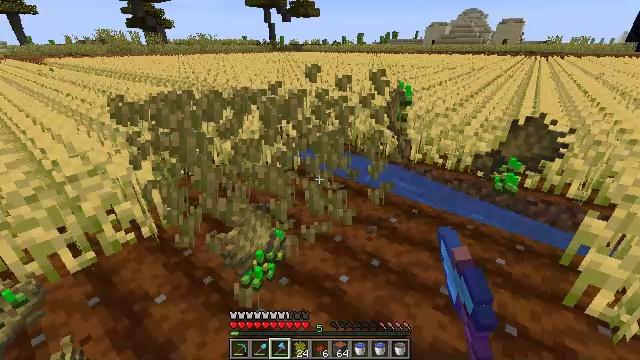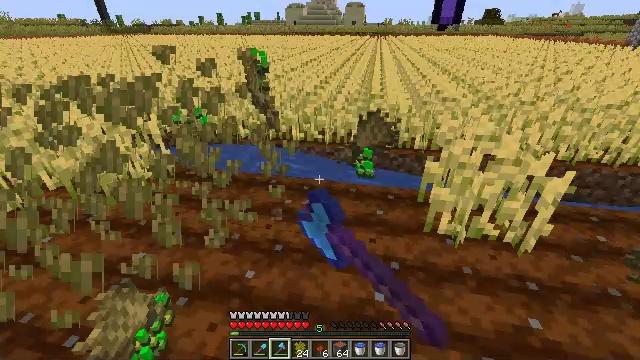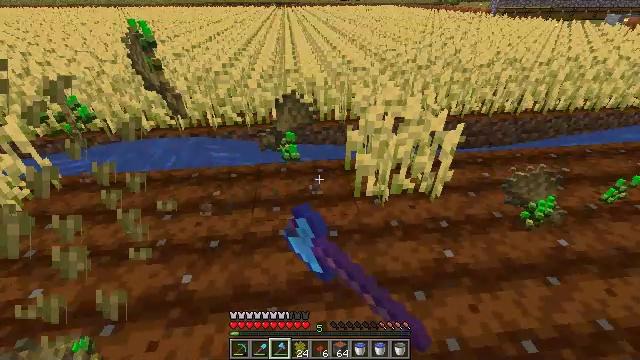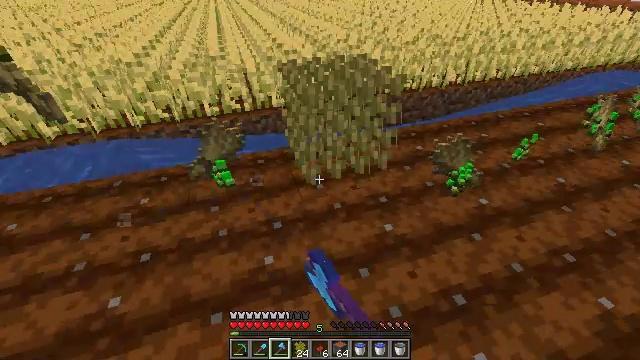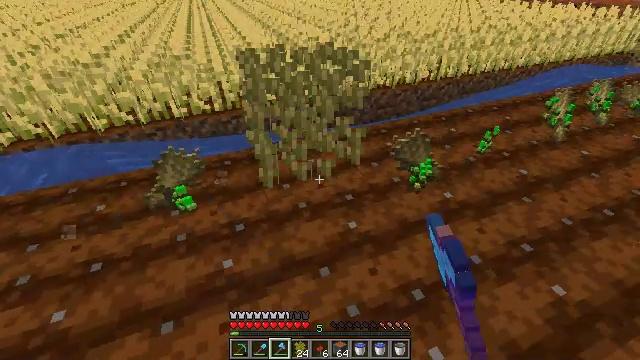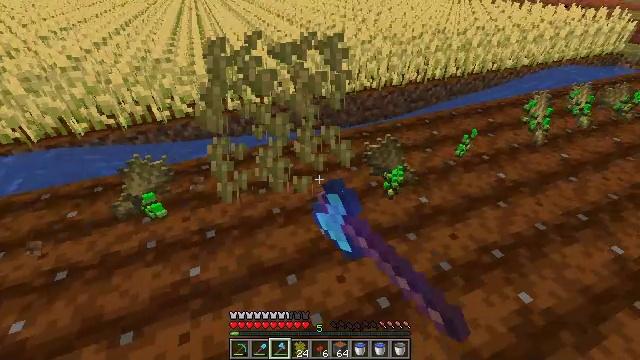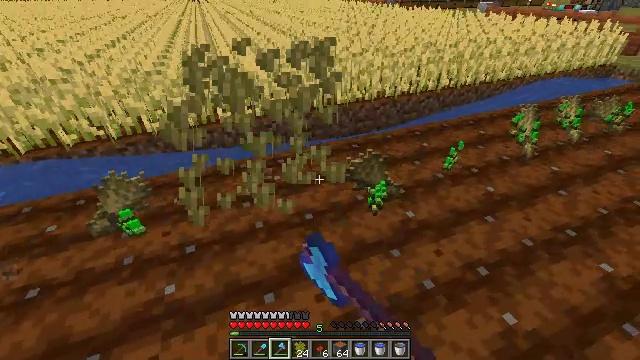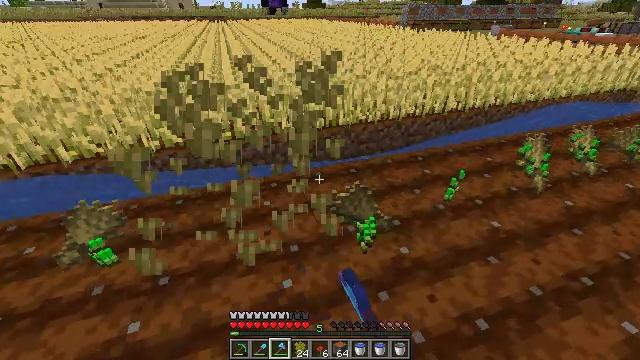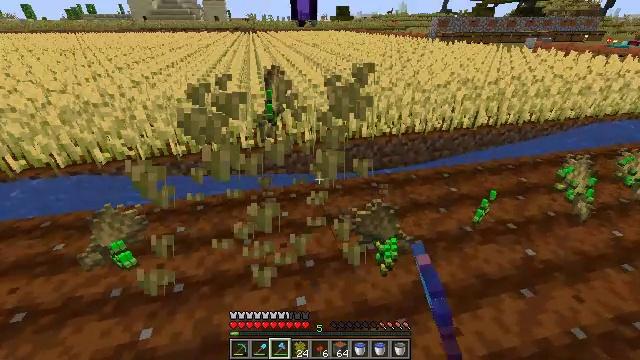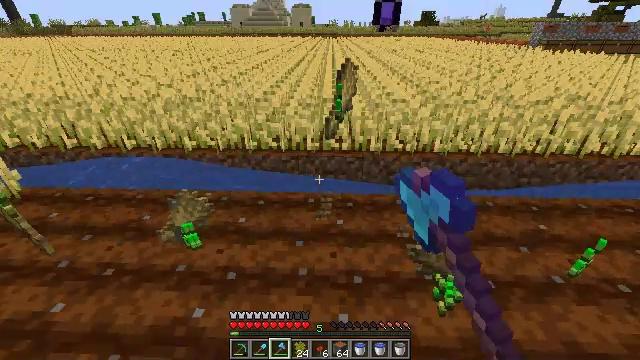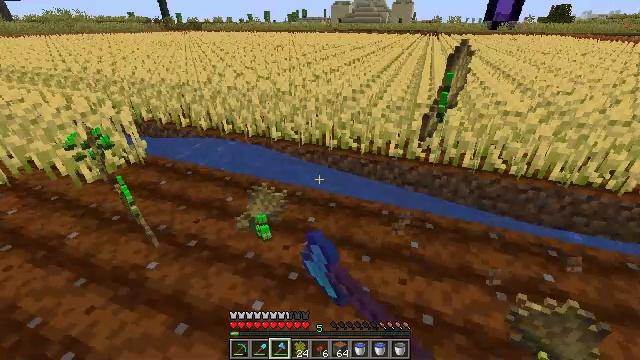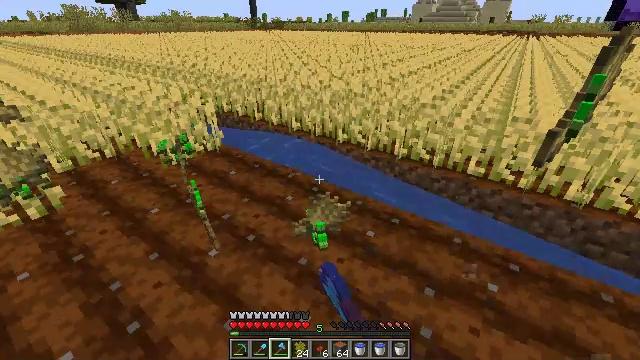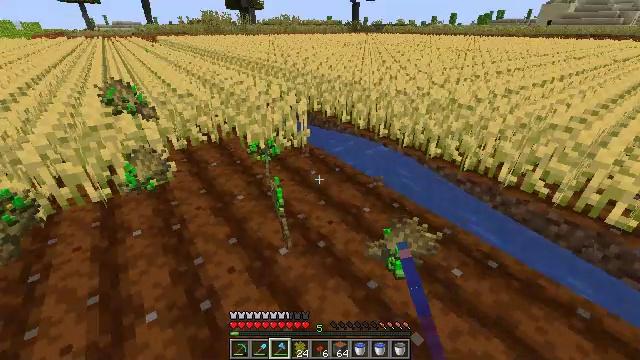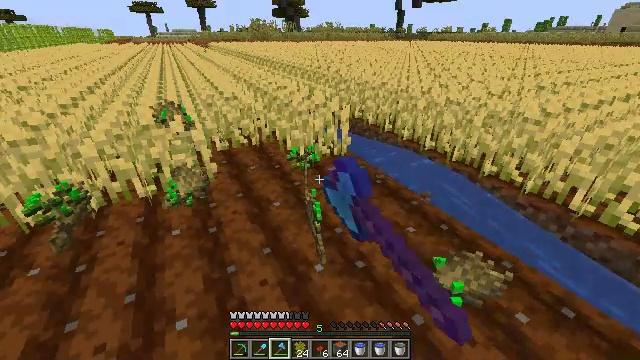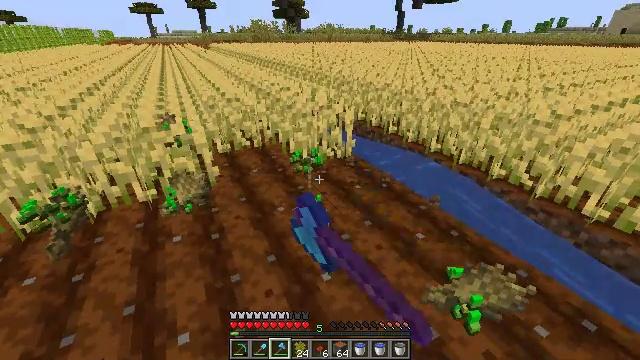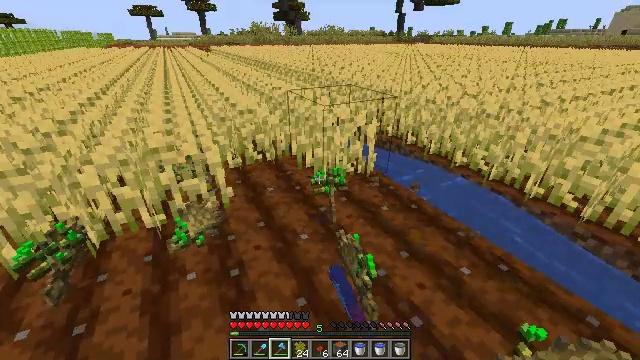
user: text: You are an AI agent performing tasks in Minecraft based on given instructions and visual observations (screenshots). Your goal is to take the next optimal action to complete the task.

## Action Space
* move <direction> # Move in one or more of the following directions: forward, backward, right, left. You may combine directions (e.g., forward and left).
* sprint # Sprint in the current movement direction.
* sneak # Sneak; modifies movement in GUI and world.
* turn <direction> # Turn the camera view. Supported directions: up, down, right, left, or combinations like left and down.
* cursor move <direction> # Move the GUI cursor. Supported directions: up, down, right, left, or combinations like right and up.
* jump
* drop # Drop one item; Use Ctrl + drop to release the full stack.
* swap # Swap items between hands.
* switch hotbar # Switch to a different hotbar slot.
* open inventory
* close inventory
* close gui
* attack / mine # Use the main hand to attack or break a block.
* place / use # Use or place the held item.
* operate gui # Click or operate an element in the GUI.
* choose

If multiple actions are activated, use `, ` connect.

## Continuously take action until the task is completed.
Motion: motion action
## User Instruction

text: Collect wheat crops.
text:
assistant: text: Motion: move right, turn right and down, attack / mine
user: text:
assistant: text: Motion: move right, turn right and down, attack / mine
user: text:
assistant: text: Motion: move right, turn right and down, attack / mine
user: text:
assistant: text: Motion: move right, turn right, attack / mine
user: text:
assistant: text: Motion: move right, attack / mine
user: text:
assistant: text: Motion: move forward and move right, turn up, attack / mine
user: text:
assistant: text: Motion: move forward and move right, turn left and up, attack / mine
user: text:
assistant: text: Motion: move forward and move left, turn left and up, attack / mine
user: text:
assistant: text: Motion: move forward and move left, turn left, attack / mine
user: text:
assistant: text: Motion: move forward and move left, turn left, attack / mine
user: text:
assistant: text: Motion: move forward and move left, turn left, attack / mine
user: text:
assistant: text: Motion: move forward and move left, turn left, attack / mine
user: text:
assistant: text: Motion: move forward and move left, turn left and up, attack / mine
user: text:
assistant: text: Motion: move forward and move left, attack / mine
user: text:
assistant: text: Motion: move forward and move left, attack / mine
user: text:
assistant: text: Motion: move forward, turn up, attack / mine
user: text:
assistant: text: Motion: move forward, attack / mine
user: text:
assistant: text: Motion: move forward, attack / mine
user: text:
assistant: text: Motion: move forward and move left, attack / mine
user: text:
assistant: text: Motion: move forward and move left, turn left, attack / mine
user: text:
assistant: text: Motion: move forward and move left, turn left, attack / mine
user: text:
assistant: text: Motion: move forward and move left, turn left and down, attack / mine
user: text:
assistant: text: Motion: move forward and move left, turn left and down, attack / mine
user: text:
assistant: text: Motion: move forward and move left, turn left and down, attack / mine
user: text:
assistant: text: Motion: move left, turn left, attack / mine
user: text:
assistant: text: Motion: move forward and move left, turn left and up, attack / mine
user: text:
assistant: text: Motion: move forward and move left, turn left and up, attack / mine
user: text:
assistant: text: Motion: move forward and move left, turn left and up, attack / mine
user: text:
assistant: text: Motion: move forward and move left, turn left, attack / mine
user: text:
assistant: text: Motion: move forward and move left, attack / mine